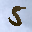
Label: 5